Question: Since a week, this button is misplaced, looks like it has no right padding or something. The first time I installed this ROM (CyanogenMod 11) it worked fine, but now I have no idea why it happens and how to fix it. It works fine, but looks strange. I would like to know why does this happen and how to fix it. Here's a screenshot.

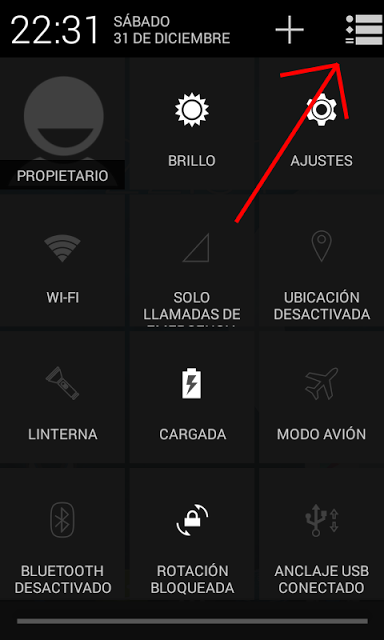
Answer: I solved it yesterday. This is the explanation: In some non-english versions of Android KitKat some dates like 2nd September ("2 de Septiembre" in Spanish) are too long for the date gap, so it misplace the right icons.
Some possible solutions are:
- - - - - -